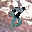
Label: 8